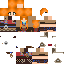
A female human skin with medium skin, wearing blonde long hair dressed in a blue hoodie and red pants, featuring a closed mouth.